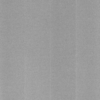
Label: dusty